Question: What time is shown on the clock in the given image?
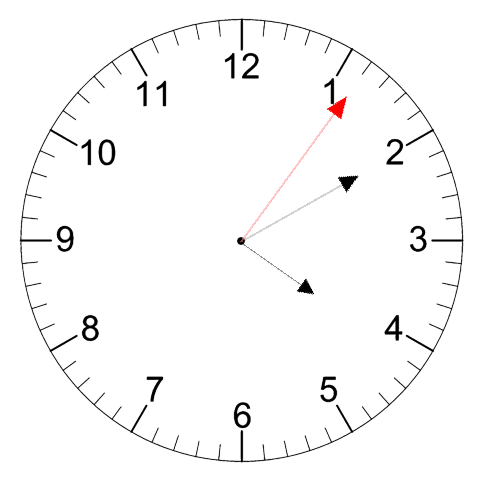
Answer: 04:10:06